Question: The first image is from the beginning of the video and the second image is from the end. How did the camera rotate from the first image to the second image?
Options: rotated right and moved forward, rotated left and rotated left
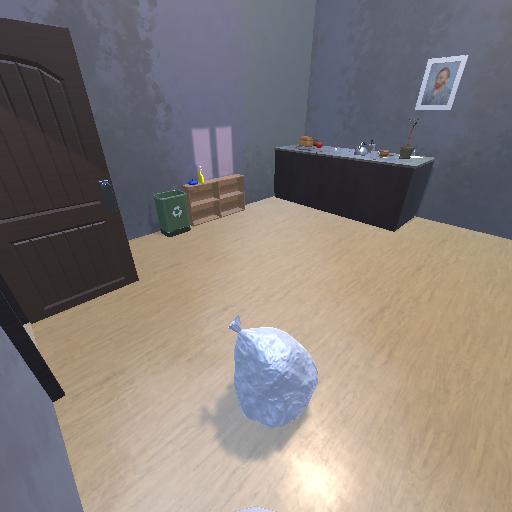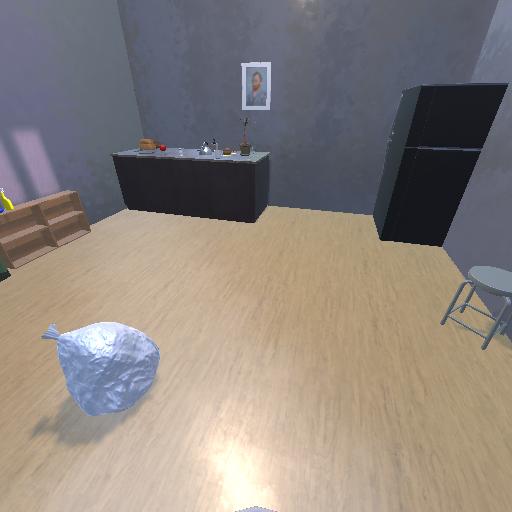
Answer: rotated right and moved forward